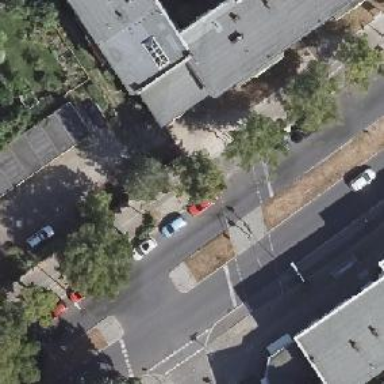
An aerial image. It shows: Traffic signals at road crossing.